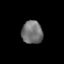
Tissue: prostate
Cell type: T cells
Senescence score: 0.2817
Nuclear area (px): 471
Mean DAPI intensity: 115.949